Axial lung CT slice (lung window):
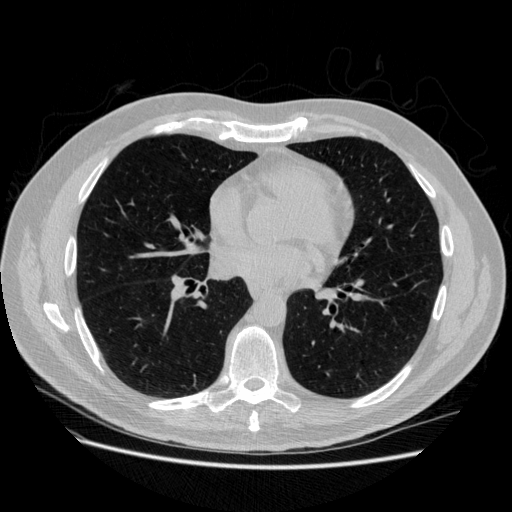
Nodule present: no